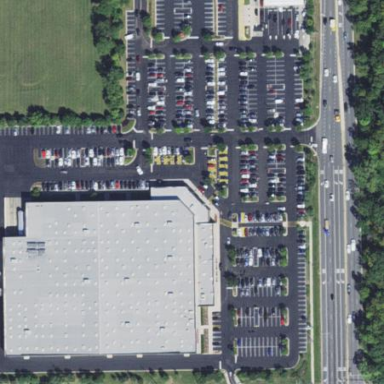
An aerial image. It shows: Retail building that houses wholesale shop.